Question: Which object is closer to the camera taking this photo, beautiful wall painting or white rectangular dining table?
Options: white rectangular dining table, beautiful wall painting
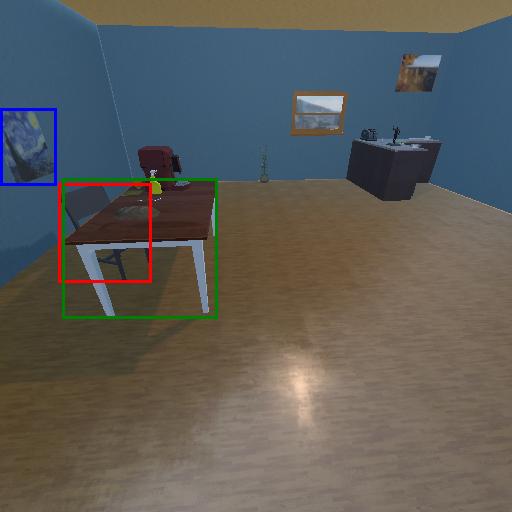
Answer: white rectangular dining table